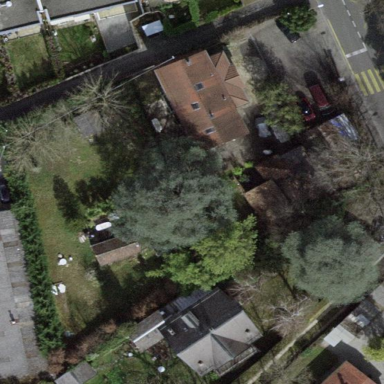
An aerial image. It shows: Garden surrounded by fence.